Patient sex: F
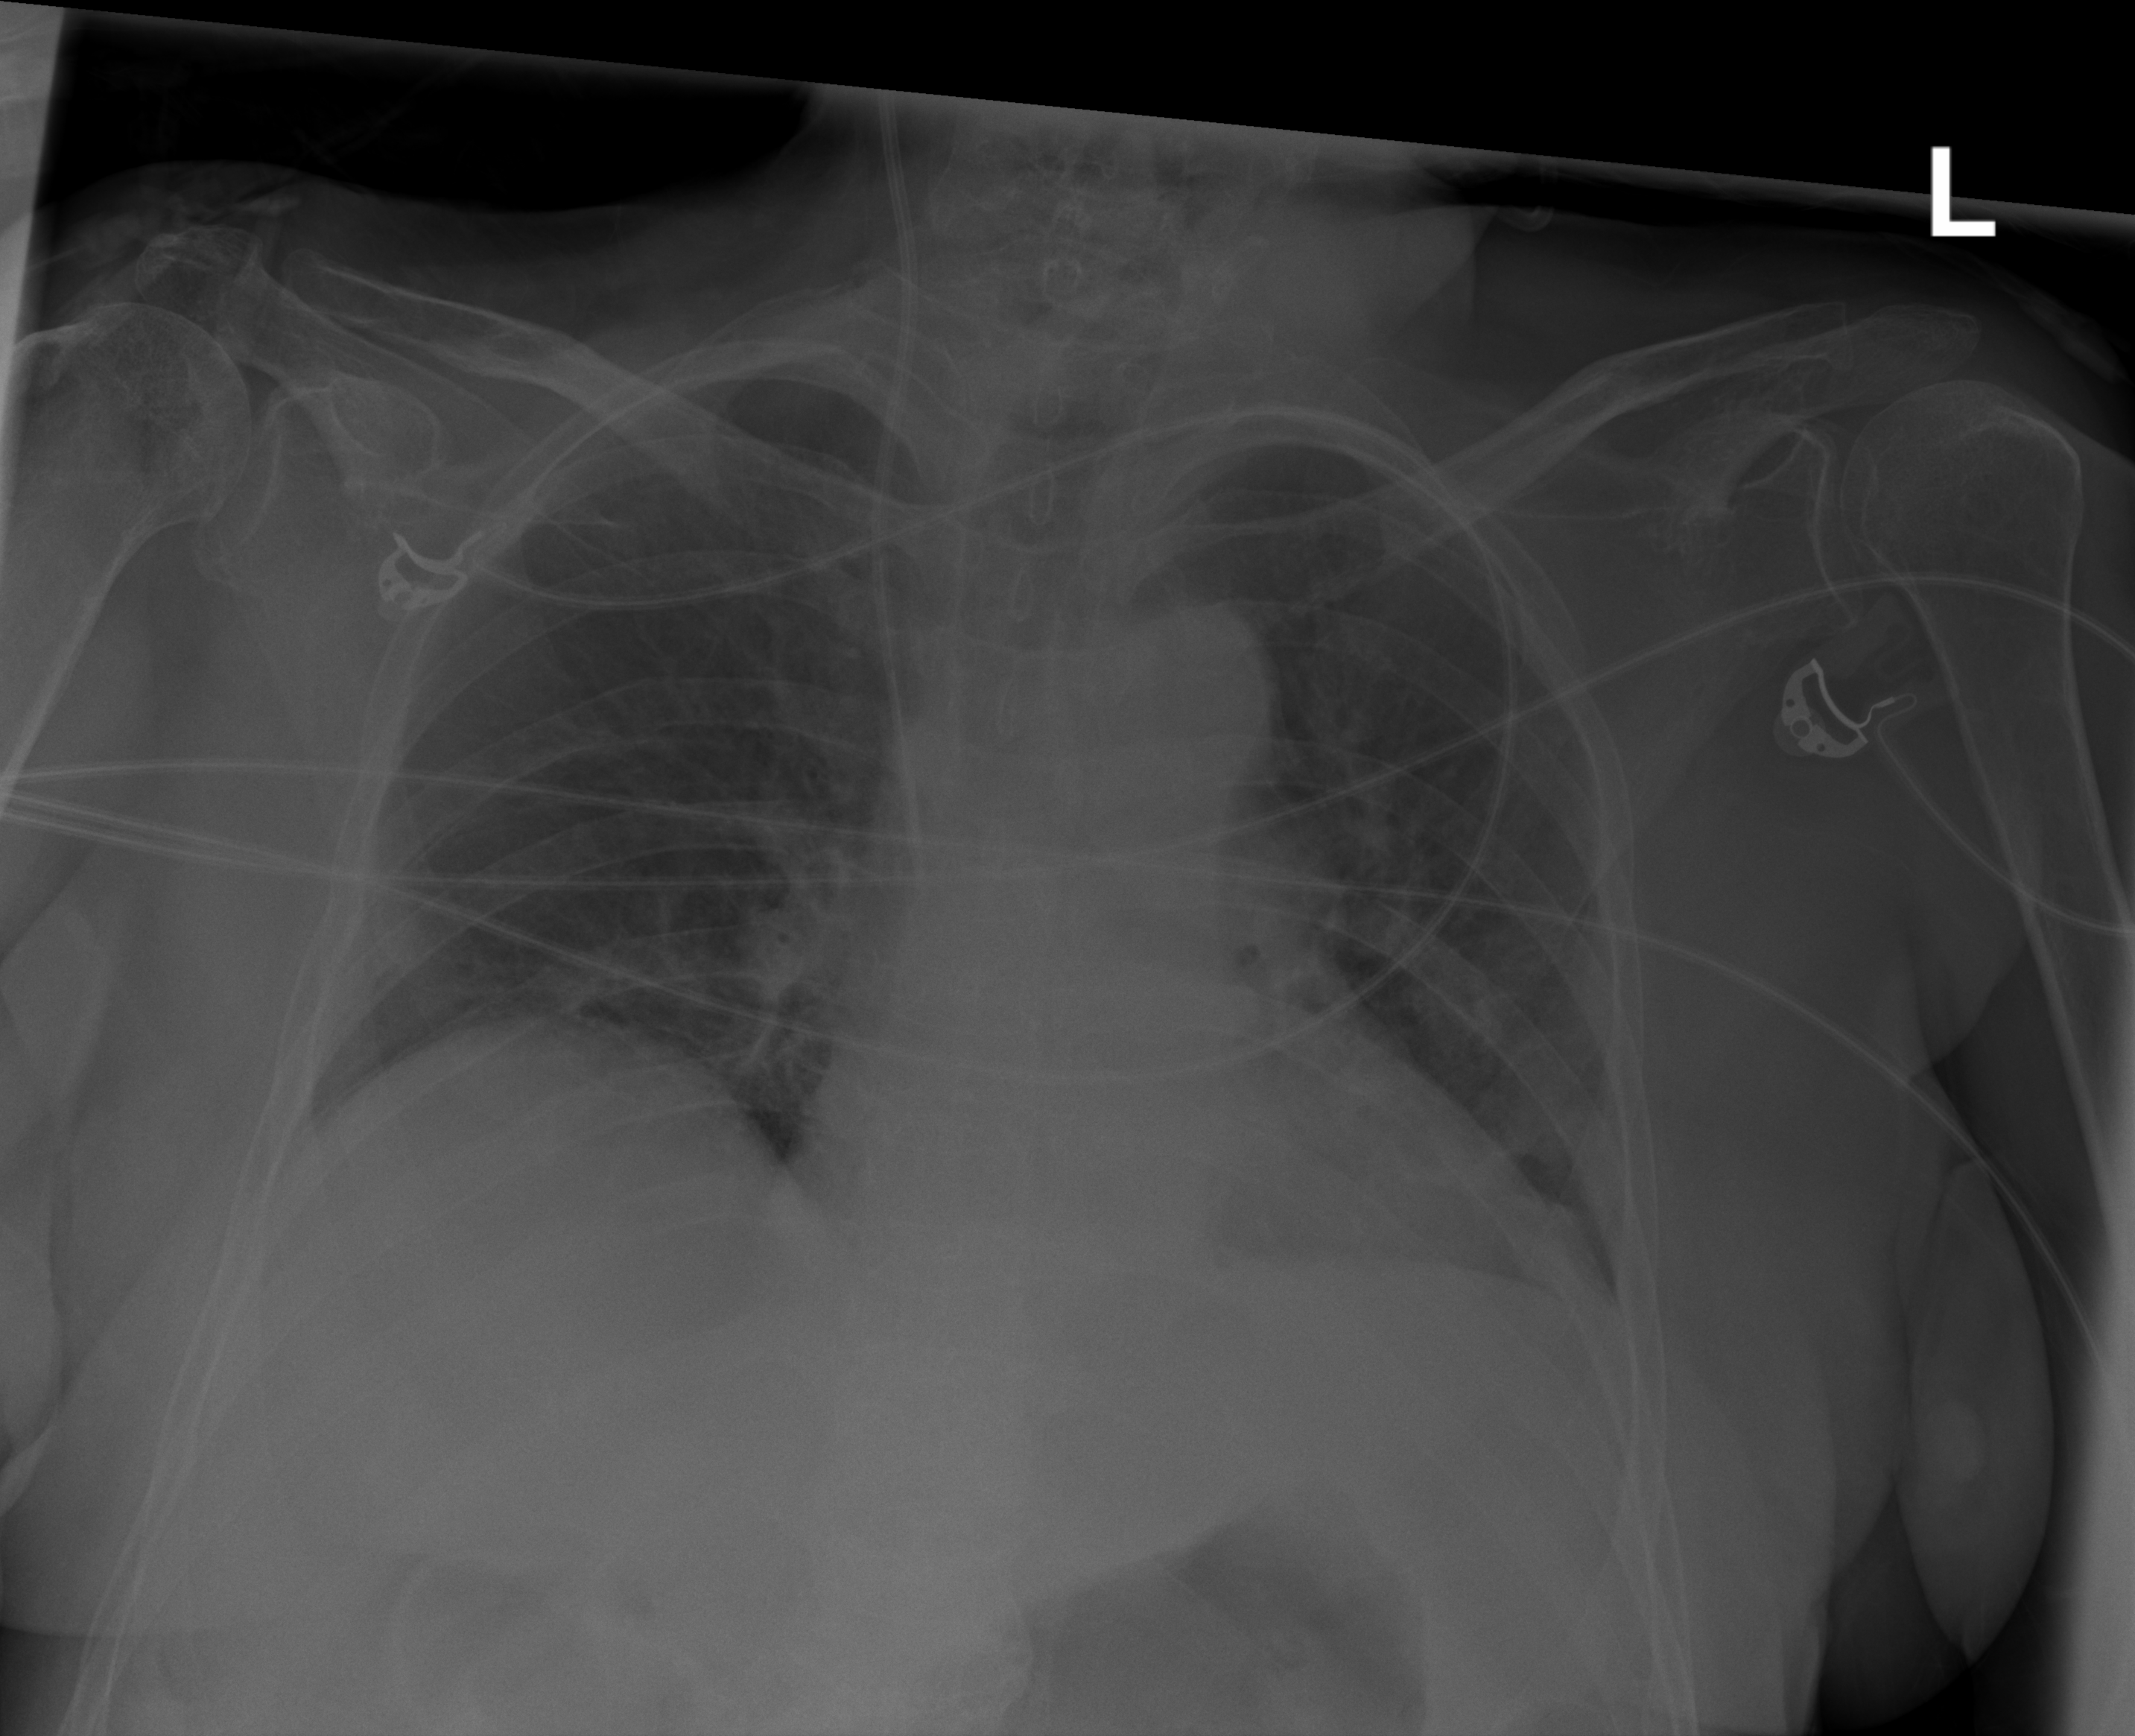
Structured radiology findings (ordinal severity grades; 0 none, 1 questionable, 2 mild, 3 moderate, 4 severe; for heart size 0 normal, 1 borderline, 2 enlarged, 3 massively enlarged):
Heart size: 1
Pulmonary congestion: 2
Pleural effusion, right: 0
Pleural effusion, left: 0
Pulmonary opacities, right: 0
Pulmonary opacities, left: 0
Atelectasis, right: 2
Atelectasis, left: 2